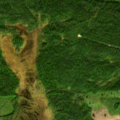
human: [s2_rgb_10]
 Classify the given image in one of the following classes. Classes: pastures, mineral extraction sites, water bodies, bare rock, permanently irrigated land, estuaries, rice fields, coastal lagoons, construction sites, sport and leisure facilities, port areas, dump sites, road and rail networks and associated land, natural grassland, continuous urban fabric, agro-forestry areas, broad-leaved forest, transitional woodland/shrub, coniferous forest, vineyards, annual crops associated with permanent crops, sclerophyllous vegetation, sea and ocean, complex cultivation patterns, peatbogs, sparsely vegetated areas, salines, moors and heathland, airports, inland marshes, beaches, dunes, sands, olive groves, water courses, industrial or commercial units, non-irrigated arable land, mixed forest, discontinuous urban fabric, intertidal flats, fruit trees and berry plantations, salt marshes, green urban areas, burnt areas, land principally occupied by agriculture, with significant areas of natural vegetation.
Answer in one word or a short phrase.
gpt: coniferous forest, mixed forest, transitional woodland/shrub, peatbogs